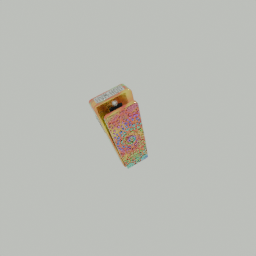
Label: electronics